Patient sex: F
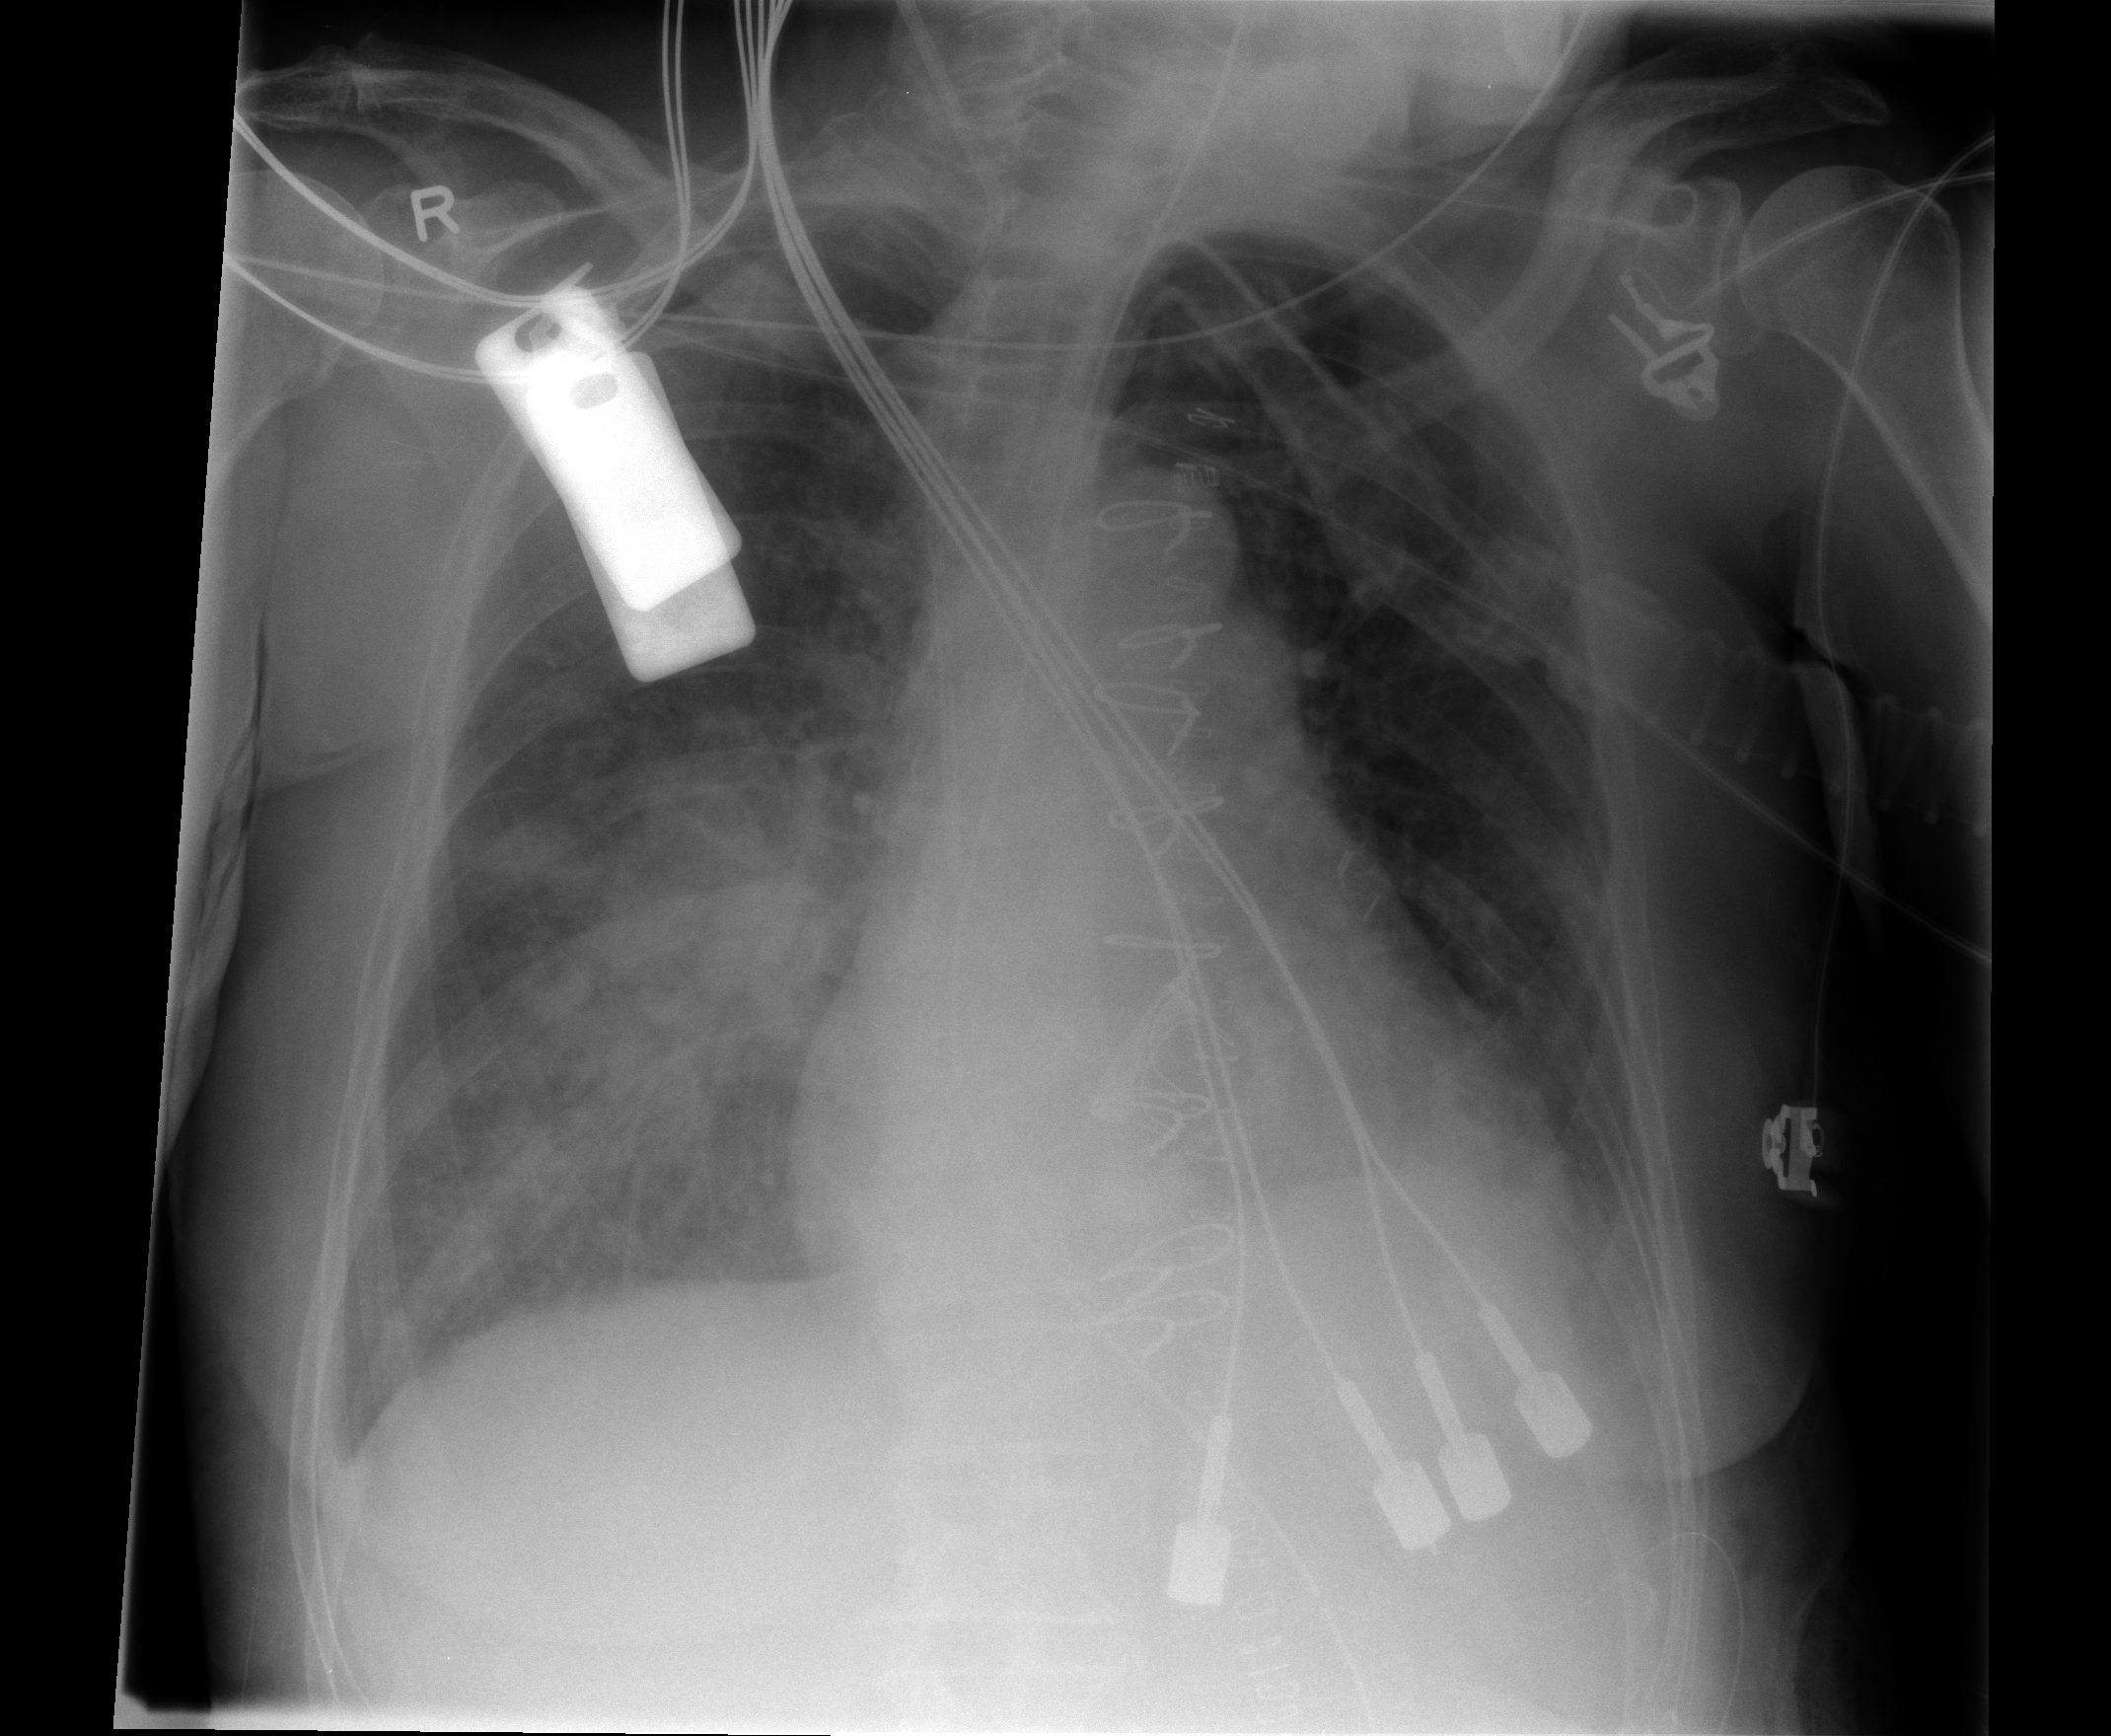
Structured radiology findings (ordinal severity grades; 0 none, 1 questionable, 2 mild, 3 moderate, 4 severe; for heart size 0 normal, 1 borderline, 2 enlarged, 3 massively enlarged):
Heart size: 2
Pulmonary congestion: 2
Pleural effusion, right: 1
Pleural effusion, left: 2
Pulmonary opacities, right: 3
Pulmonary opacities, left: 1
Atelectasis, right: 2
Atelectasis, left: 1